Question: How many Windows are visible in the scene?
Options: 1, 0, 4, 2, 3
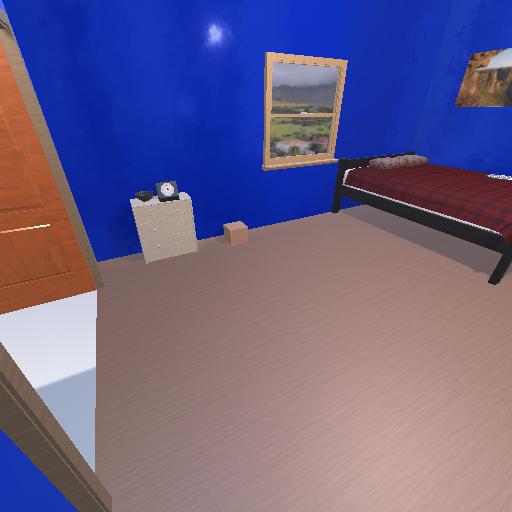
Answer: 1